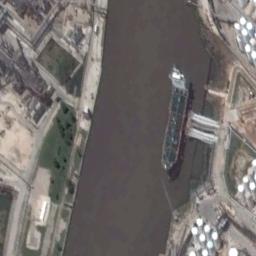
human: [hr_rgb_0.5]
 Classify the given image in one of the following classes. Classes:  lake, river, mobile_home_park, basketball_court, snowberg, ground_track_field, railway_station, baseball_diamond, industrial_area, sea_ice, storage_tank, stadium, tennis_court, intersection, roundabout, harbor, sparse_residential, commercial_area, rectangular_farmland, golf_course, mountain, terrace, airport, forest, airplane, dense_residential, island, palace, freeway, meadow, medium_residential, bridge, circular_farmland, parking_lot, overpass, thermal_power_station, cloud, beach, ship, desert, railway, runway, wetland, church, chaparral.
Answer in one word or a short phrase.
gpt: ship